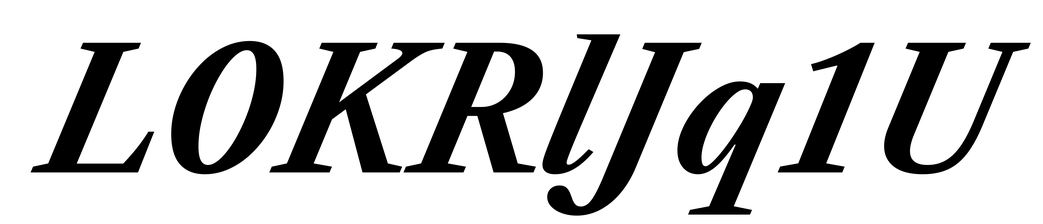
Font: LibreCaslonText-Italic_Bold_Italic